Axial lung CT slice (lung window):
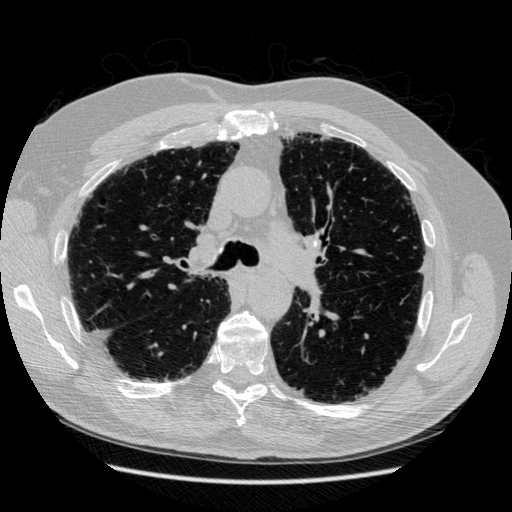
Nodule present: no